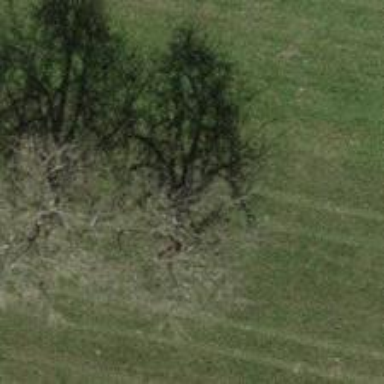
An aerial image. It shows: Single tag "natural: tree."